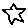
Label: star